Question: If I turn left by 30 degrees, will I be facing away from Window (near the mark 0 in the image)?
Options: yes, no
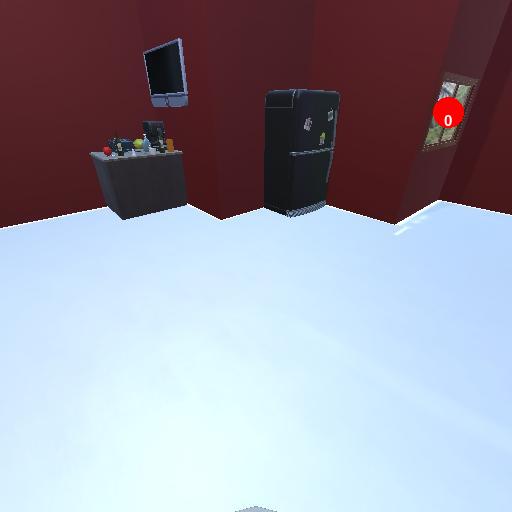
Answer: yes